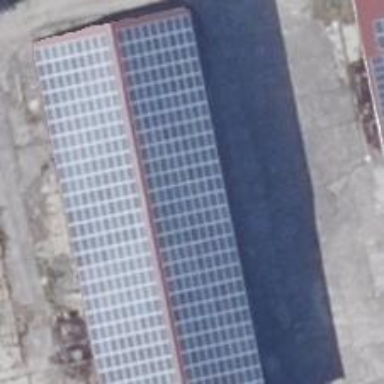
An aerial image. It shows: Solar photovoltaic panel generating electricity. It is small installation located on building.